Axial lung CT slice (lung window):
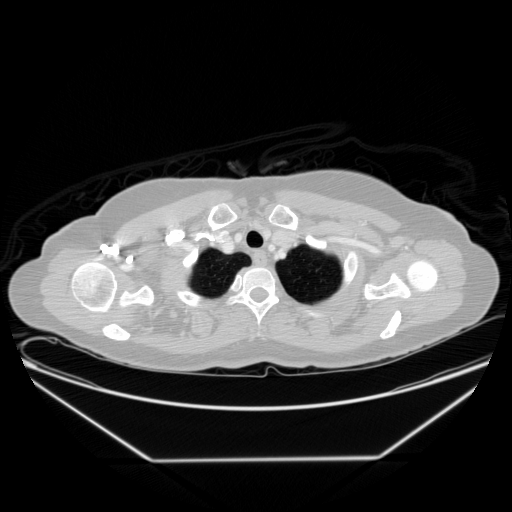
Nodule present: no